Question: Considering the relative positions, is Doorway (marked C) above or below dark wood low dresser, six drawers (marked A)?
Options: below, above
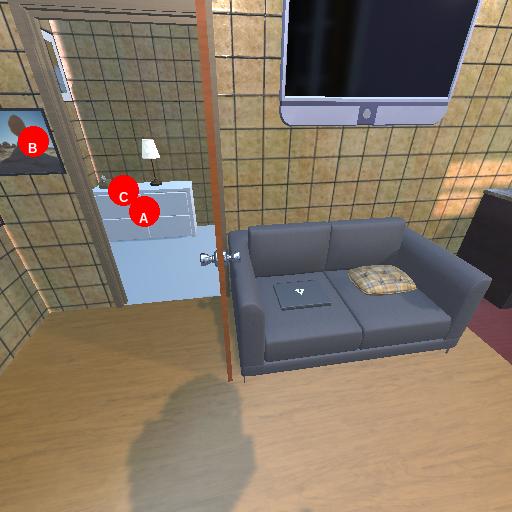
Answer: below